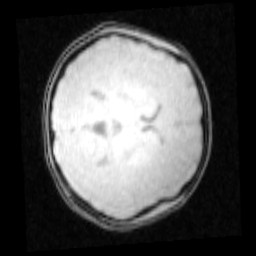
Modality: PDw
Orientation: axial
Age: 22
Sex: female
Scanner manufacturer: siemens
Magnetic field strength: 3 T
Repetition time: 0.25 s
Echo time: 0.00103 s